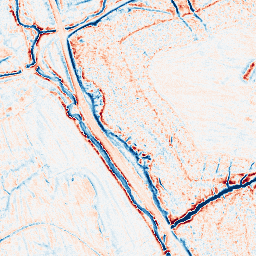
Category: edge_preserving
Decomposition family: anisotropic_diffusion
Decomposition parameters: iterations: 20
kappa: 30
gamma: 0.1
Upsampling method: quintic
Upsampling parameters: scale: 8
Upsampling scale: 8